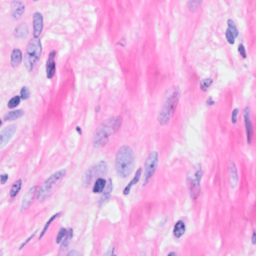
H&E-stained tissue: Breast